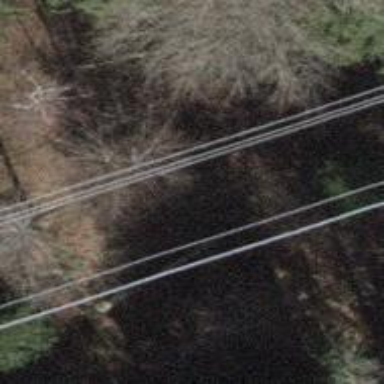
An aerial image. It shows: Power pole.